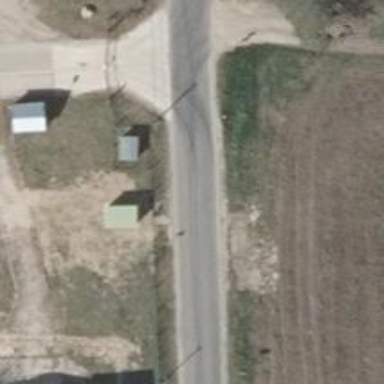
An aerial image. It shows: Tertiary road with asphalt surface.